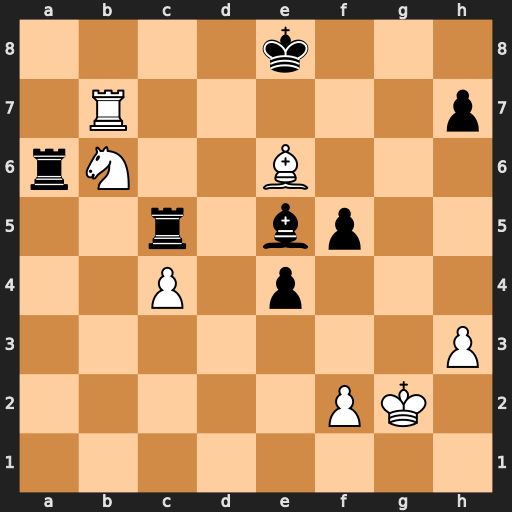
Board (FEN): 4k3/1R5p/rN2B3/2r1bp2/2P1p3/7P/5PK1/8
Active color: w
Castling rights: -
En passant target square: -
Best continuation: Bf7+ Kf8 Nd7+